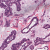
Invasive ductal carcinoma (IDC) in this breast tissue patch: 1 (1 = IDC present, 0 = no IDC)